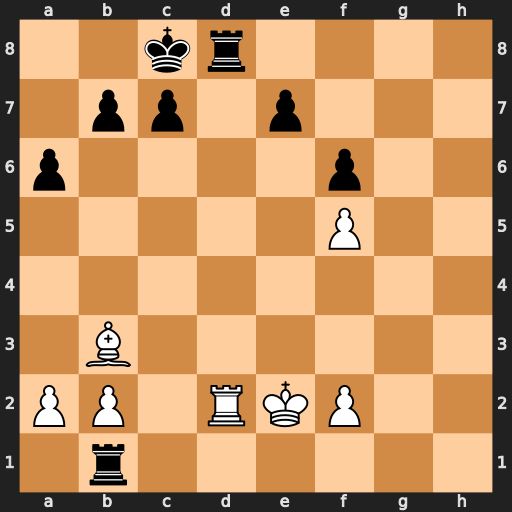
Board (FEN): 2kr4/1pp1p3/p4p2/5P2/8/1B6/PP1RKP2/1r6
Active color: w
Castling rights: -
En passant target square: -
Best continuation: Be6+ Kb8 Rxd8+